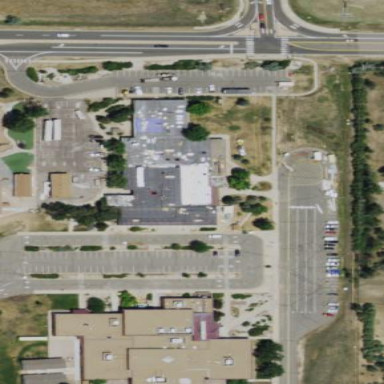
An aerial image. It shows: School building.